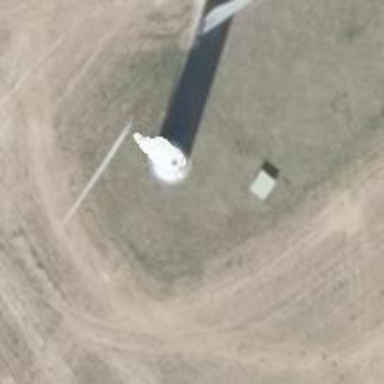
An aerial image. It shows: Wind turbine generator that utilizes wind as its source for generating electricity. It is of the horizontal axis type.